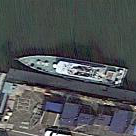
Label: civil